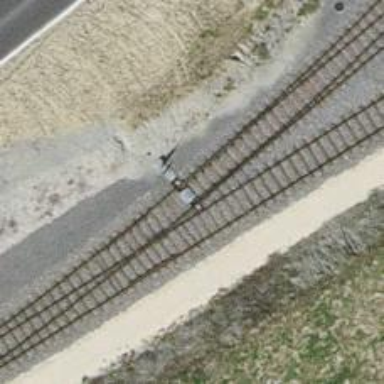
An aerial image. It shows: Railway switch.